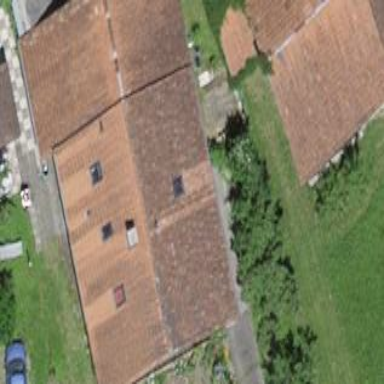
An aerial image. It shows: Farm building.